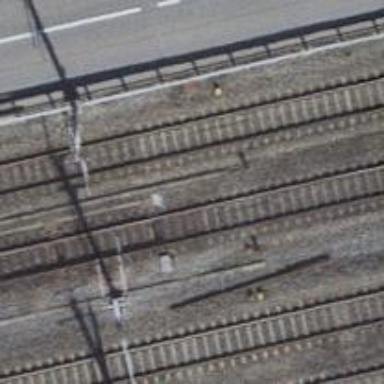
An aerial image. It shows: Railway bridge with electrified contact lines.